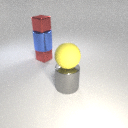
large gray metal cylinder below large yellow rubber sphere